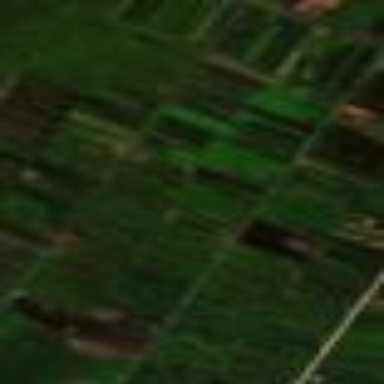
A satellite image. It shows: Farmland with rice crops ready for harvest.